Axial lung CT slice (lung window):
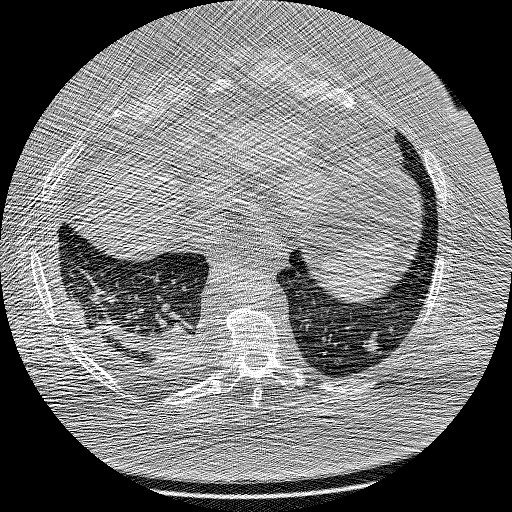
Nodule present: yes
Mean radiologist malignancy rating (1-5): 3.25